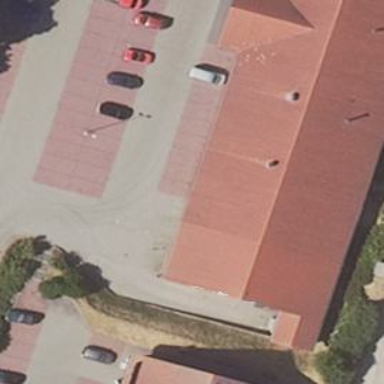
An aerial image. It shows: Commercial building.